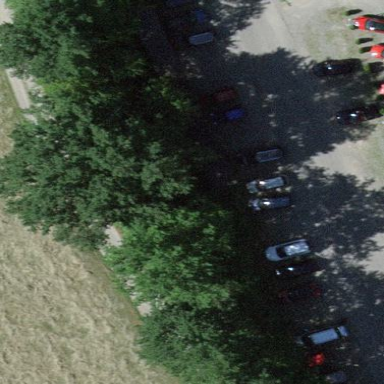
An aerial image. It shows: Street side parking area.